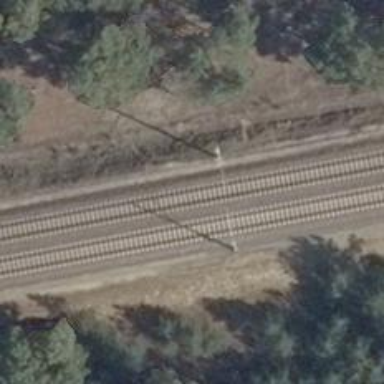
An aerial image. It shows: Milestone along the railway with catenary mast.